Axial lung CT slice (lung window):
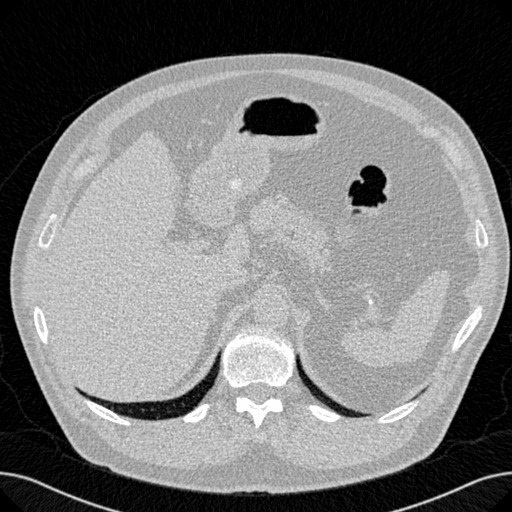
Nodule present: no